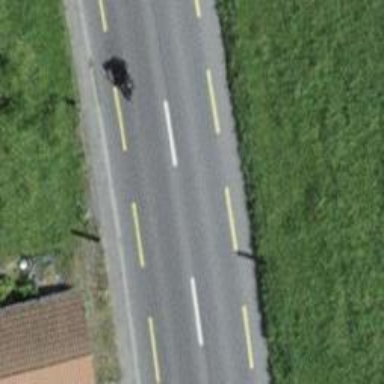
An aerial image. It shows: Primary highway.